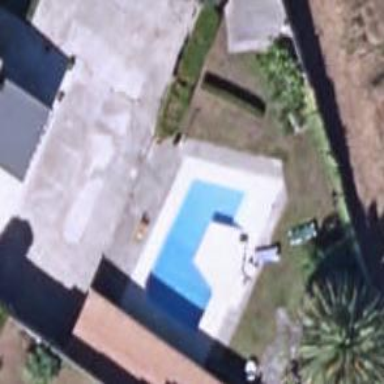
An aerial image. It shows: Swimming pool located in leisure land.